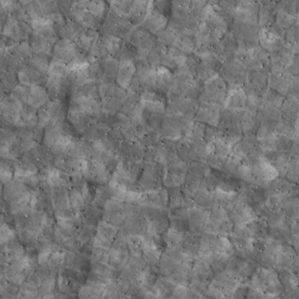
Label: non_frost